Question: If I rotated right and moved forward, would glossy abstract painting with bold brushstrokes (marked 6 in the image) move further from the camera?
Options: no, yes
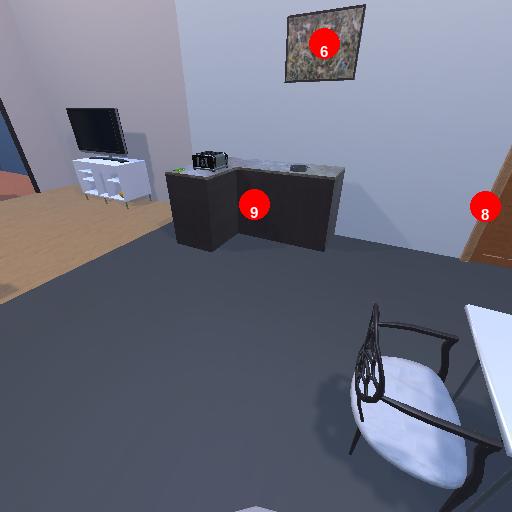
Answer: no